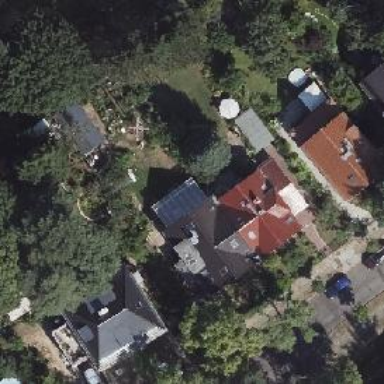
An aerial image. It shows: Semi-detached house.